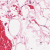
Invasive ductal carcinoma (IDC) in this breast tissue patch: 0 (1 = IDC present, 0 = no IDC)